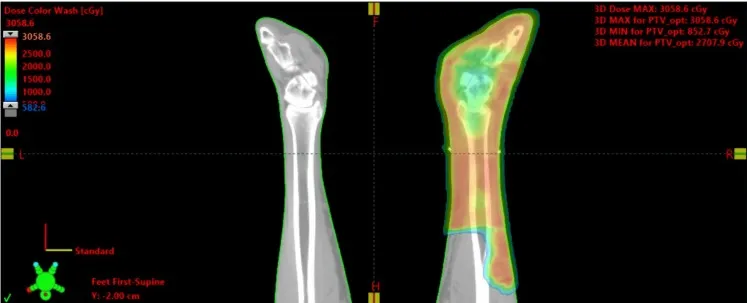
Radiation dose color wash of the right lower leg planned using volumetric modulated arc therapy (VMAT).
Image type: radiology (spect)